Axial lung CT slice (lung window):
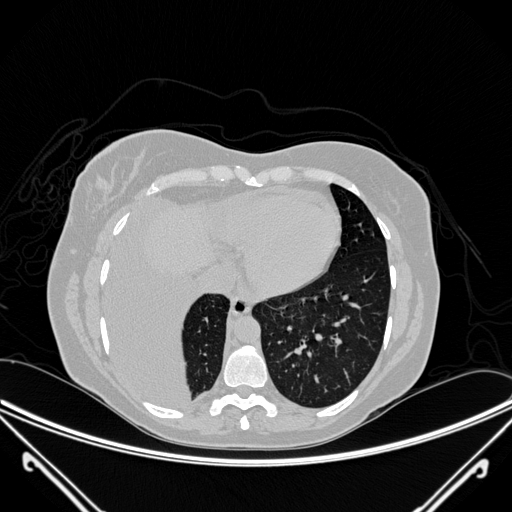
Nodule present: no